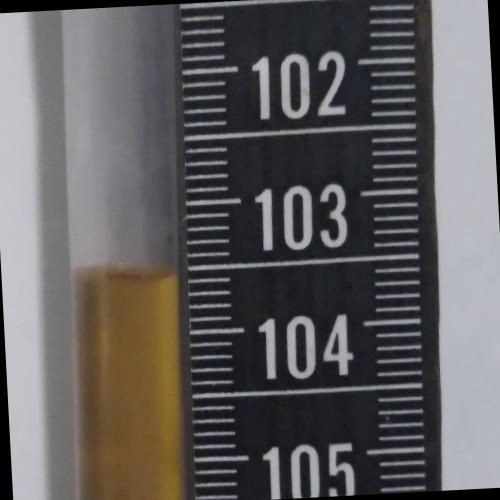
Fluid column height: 103.5 cm